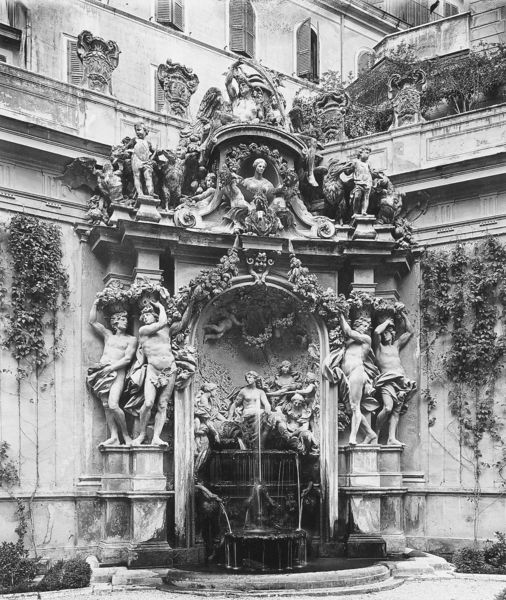
Titel: Fontana centrale
Künstler: Leonardo Retti
Standort: Rom, Palazzo Borghese, giradino (EU - I - Latium)
Schlagwörter: nackt, wasser, weiß, frauen, menschen, stadt, blumen, fenster, frau, männer, schwarz, säulen, gebäude, ornament, architektur, barock, stein, kirche, pflanzen, brunnen, engel, relief, ecke, fassade, mauer, pilaster, figuren, kartusche, büste, foto, fotografie, draußen, kranz, mythologie, rom, girlanden, wappen, skulpturen, efeu, statuen, portikus, nymphen, fontaine, aufbau, skultpur, wasserspiel, fauen, bische